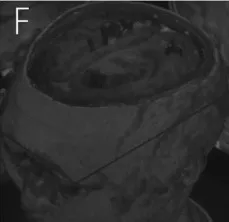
Diffusion tensor imaging showing compression, displacement, and partial interruption of nerve fibers in the lesion area (F).
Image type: radiology (mri)